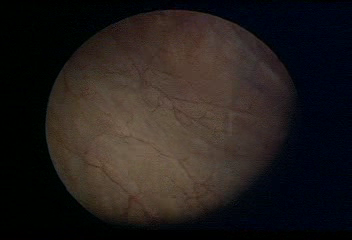
Modality: WLC
Class: Normal mucosa
Bladder cancer association: No